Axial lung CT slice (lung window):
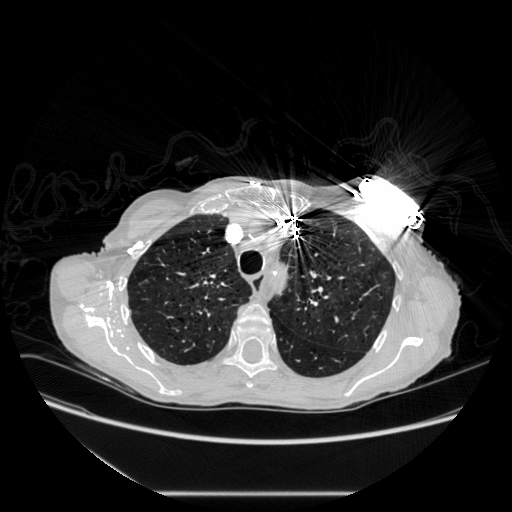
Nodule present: no